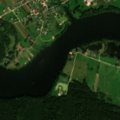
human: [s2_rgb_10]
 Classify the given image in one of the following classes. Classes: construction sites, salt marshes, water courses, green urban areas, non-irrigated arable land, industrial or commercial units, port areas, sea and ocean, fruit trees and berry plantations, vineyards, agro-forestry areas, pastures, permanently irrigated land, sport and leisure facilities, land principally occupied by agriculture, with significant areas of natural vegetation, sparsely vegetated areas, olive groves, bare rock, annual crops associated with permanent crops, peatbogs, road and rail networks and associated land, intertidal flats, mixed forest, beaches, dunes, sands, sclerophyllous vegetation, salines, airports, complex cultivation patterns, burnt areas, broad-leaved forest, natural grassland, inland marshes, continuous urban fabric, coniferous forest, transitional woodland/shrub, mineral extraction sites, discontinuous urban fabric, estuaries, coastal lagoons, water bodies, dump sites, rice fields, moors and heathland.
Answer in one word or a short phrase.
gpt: discontinuous urban fabric, pastures, complex cultivation patterns, land principally occupied by agriculture, with significant areas of natural vegetation, coniferous forest, mixed forest, water bodies